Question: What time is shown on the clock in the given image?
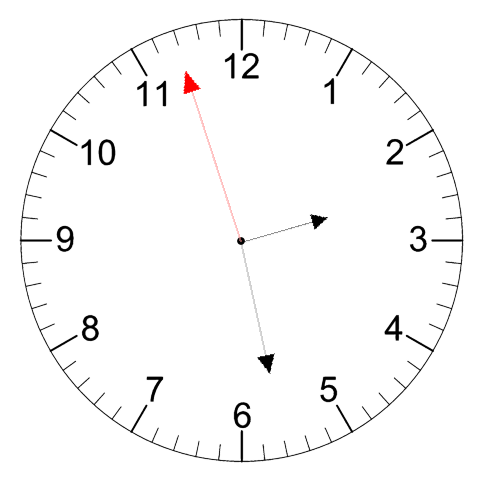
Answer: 02:27:57